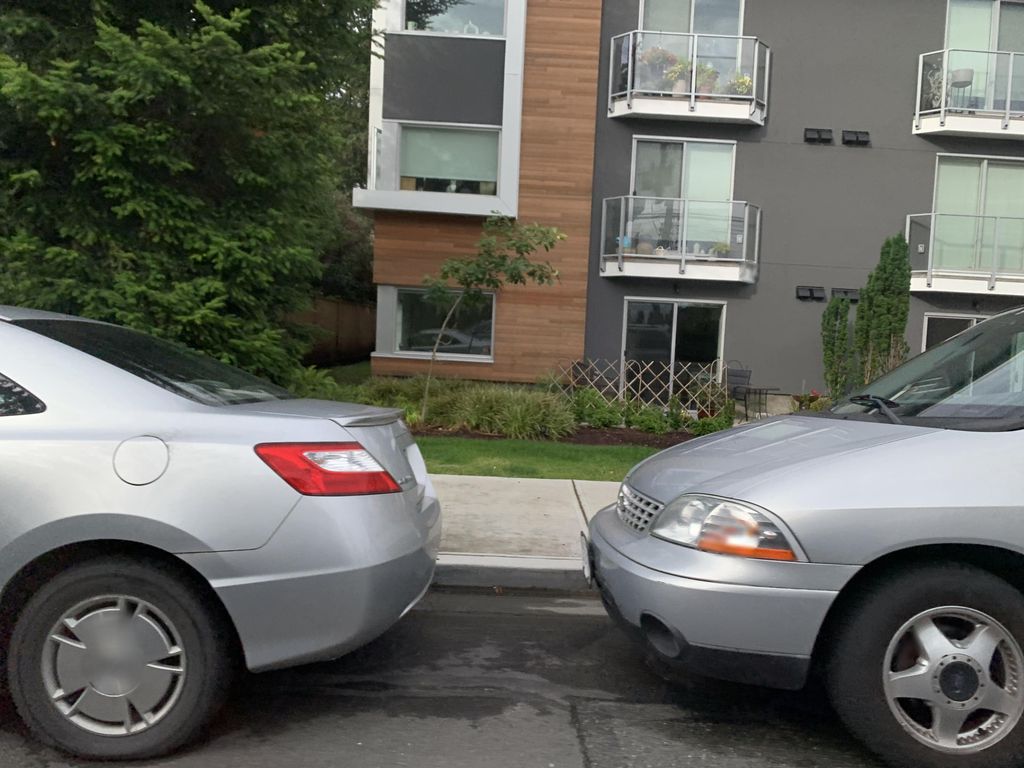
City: victoria